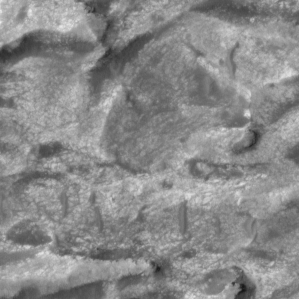
Label: non_frost